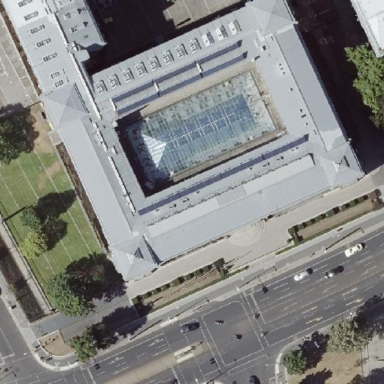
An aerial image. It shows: Government building with flat roof.